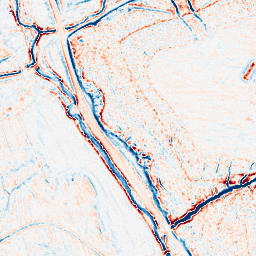
Category: edge_preserving
Decomposition family: bilateral
Decomposition parameters: d: 9
sigma_color: 100
sigma_space: 100
Upsampling method: quartic
Upsampling parameters: scale: 2
Upsampling scale: 2